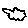
Label: cloud